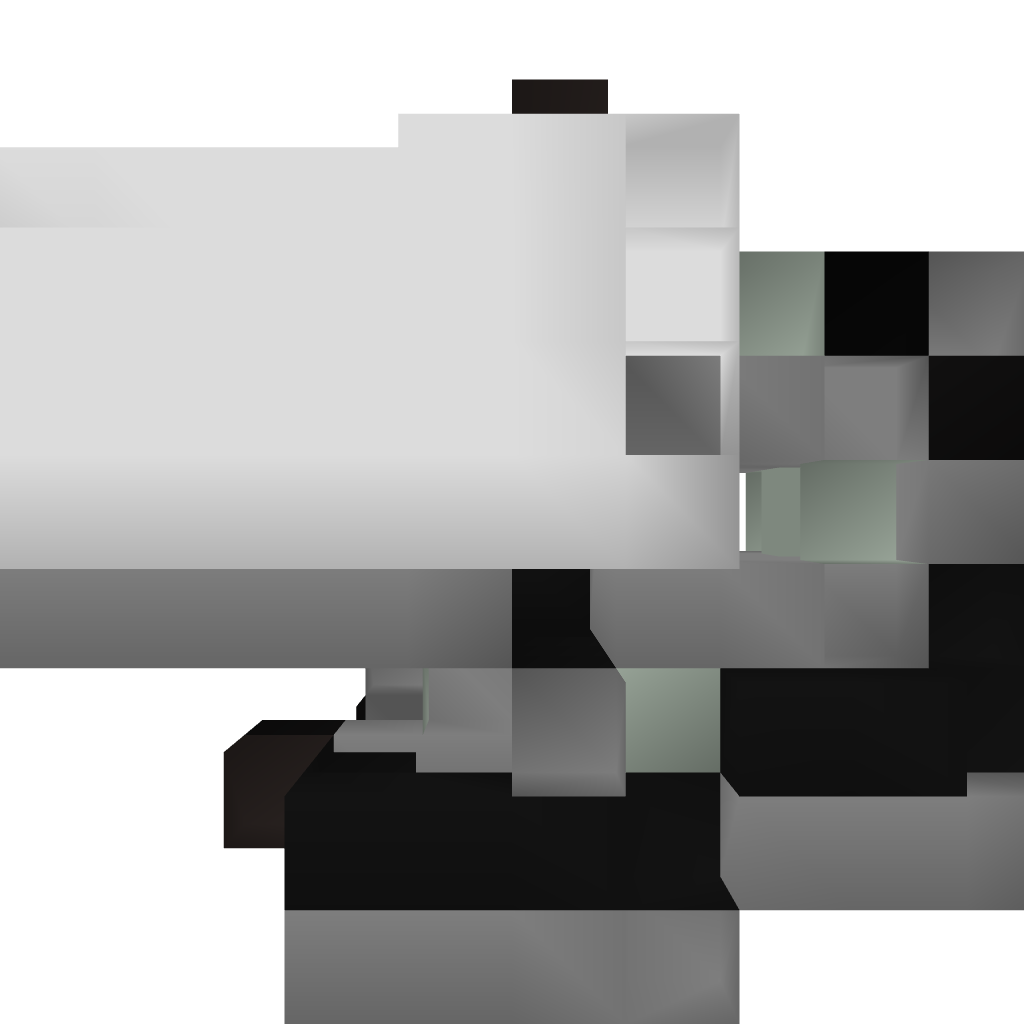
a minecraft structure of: Compact Vending Machine